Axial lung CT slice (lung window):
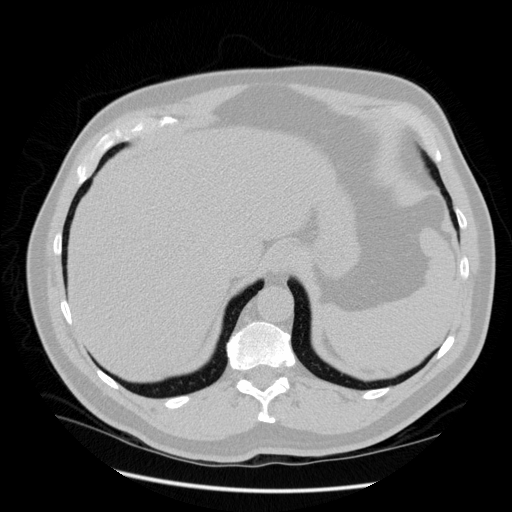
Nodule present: no